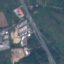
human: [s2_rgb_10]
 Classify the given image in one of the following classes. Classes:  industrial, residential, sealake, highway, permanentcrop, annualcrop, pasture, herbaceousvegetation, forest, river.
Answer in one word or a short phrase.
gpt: Highway